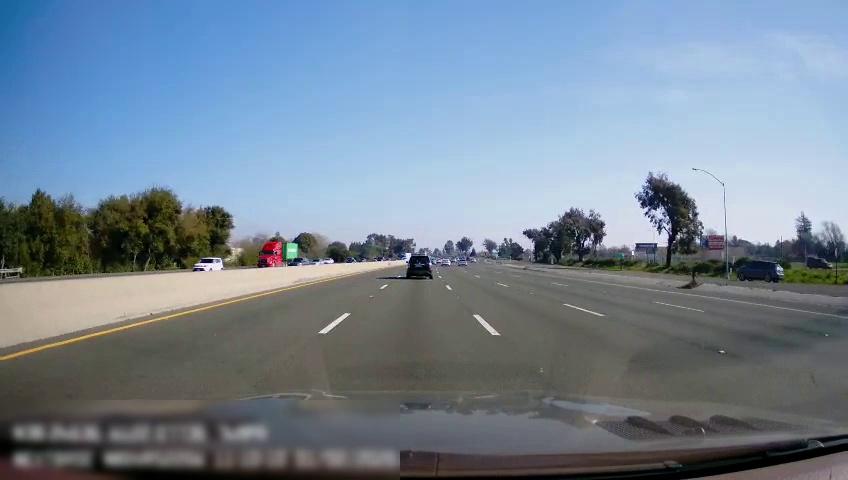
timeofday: Day
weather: Sunny
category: Drivable Space
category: Drivable Space
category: Vehicles | Car
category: Vehicles | SUV
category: Vehicles | Van
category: Vehicles | SUV
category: Vehicles | Truck
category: Vehicles | Car
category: Vehicles | Car
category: Vehicles | Car
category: Vehicles | Car
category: Vehicles | Car
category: Lanes | Alternate Lane
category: Lanes | Current Lane
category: Lanes | Current Lane
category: Lanes | Alternate Lane
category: Lanes | Alternate Lane
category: Lanes | Alternate Lane